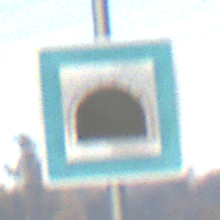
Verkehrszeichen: Tunnel
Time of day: Dawn
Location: Outdoor (Nature)
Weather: Clear
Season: NotSpecified
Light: Natural